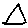
Label: triangle